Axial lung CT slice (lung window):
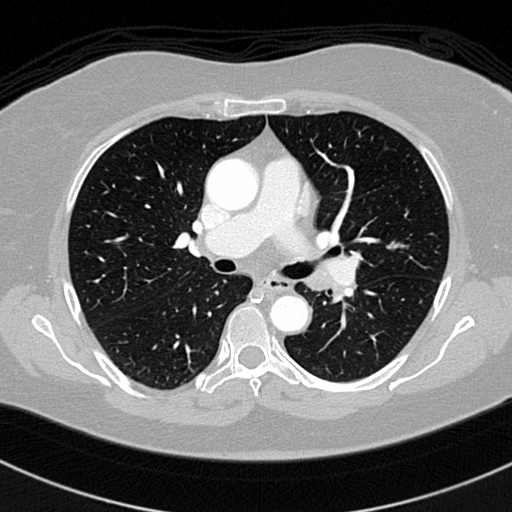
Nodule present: no